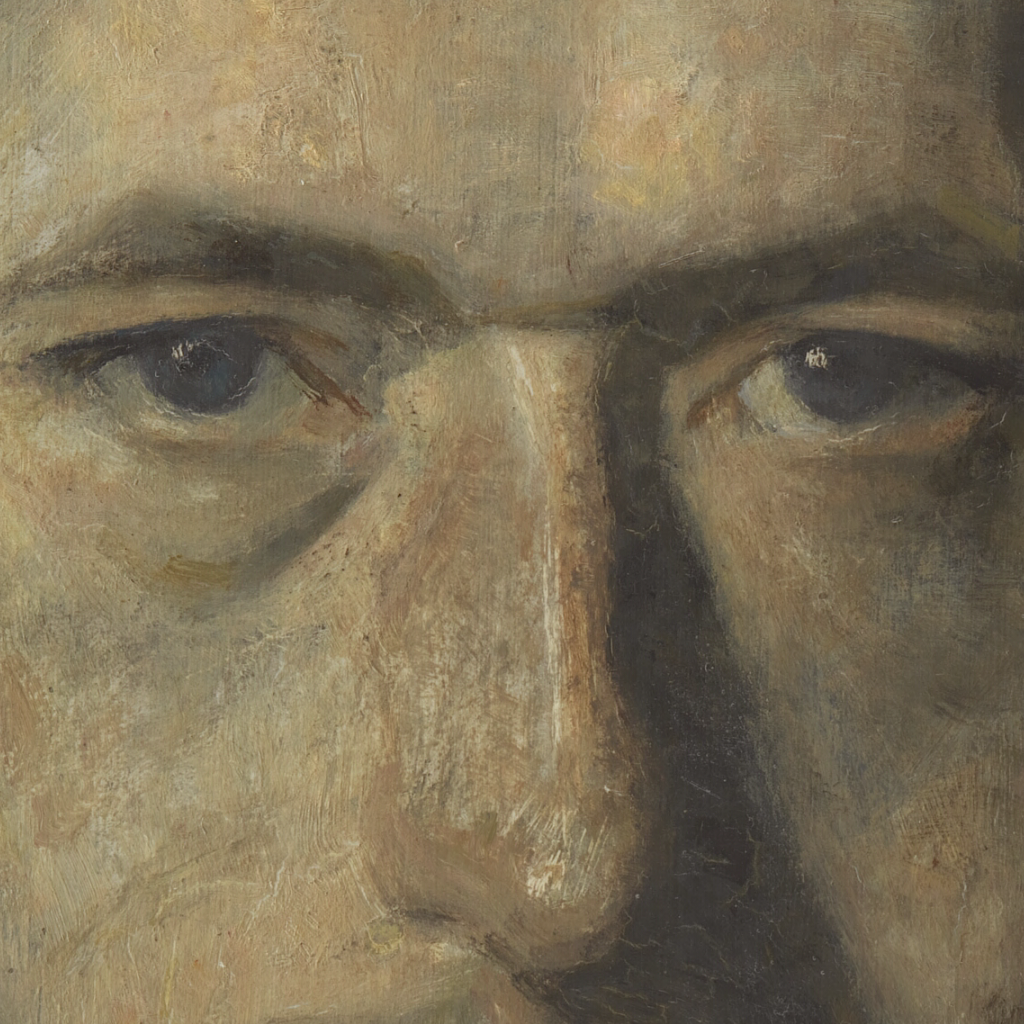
portrait painting, extreme close up, bright diffused light, eyes and nose of middle-aged man with heavy-lidded dark eyes facing viewer, neutral muted background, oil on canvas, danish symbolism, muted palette